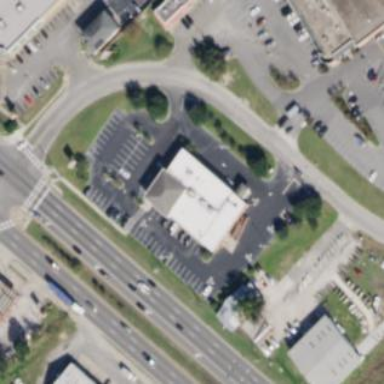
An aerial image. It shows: Pharmacy building providing healthcare services.